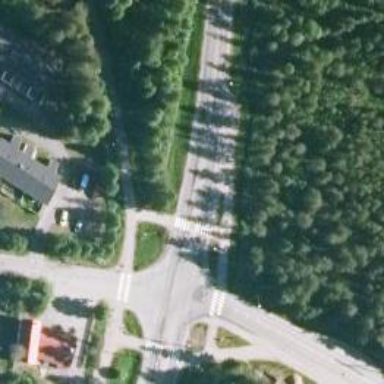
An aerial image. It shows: Cycleway.